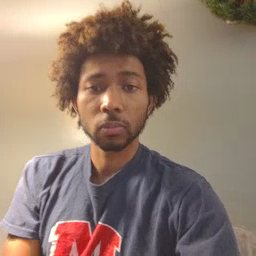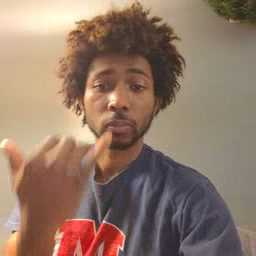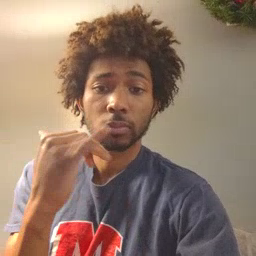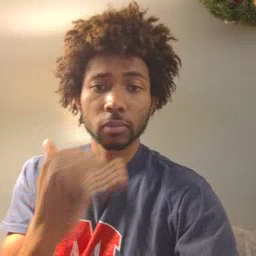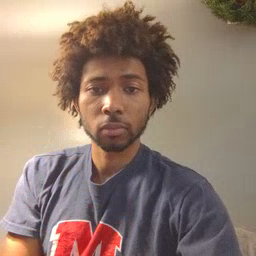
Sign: yellow